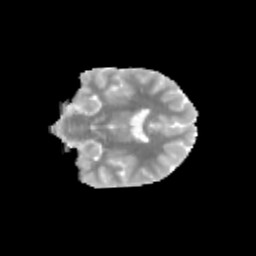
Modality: MD
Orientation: coronal
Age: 11
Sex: female
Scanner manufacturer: siemens
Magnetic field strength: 3 T
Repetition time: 3.8 s
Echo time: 0.07 s